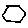
Label: hexagon